Field crop: maize
Growth stage: 2
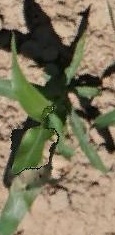
Species: maize